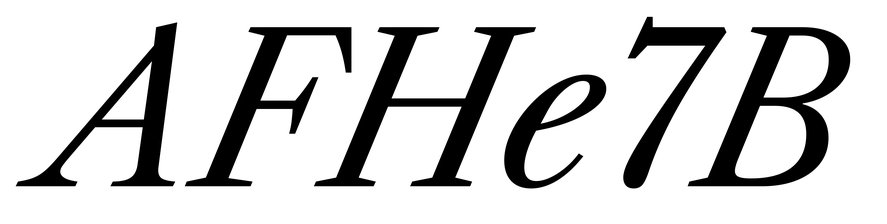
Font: LibreCaslonText-Italic_Italic